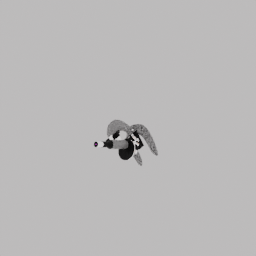
Label: electronics